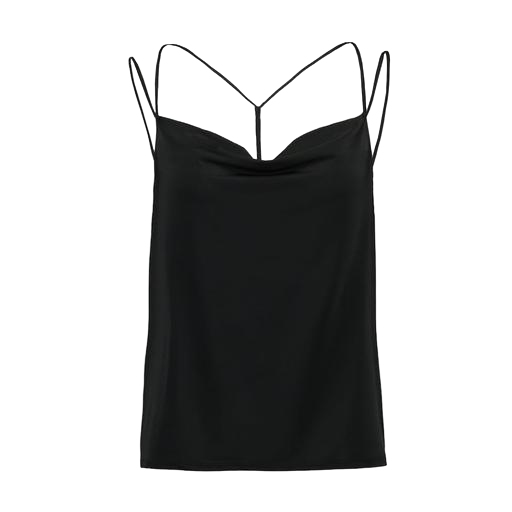
black women's fluid cami, black chelsea cami, black bella cami, white background